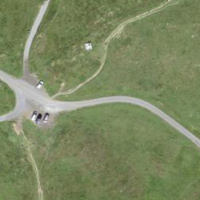
EUNIS habitat code: 23
Species observed at this site:
Calluna vulgaris
Vaccinium vitis-idaea
Gentianella campestris